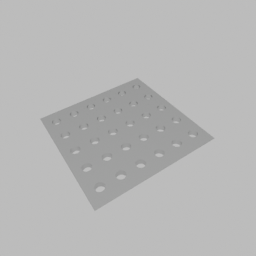
Label: appliances